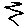
Label: zigzag